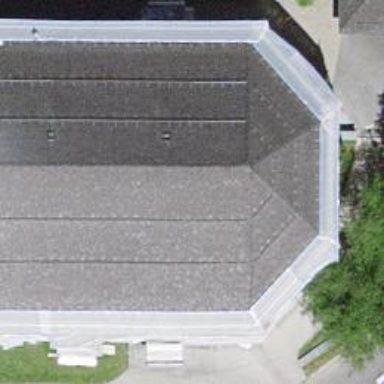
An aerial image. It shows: View of roof with edges.